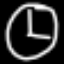
Label: clock